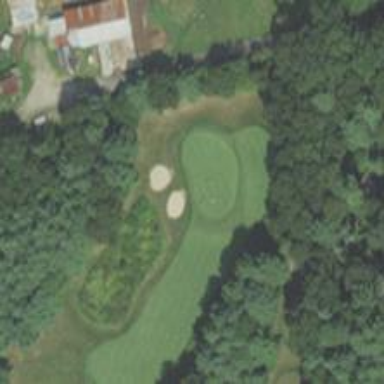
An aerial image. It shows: View of golf hole.